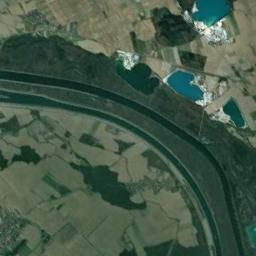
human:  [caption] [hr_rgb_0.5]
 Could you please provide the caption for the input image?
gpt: The deep blue river with a wide floodplain goes through the farmland and some lakes are next to the river .

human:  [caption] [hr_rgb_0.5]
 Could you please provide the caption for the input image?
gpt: A light green river curved like an arc, With green and brown fields on both sides of the bank, And some blue lakes .

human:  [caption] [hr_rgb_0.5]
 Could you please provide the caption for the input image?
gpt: There are many trees around the river .

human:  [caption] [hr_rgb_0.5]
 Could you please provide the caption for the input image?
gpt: The river goes through bare and green farmland .

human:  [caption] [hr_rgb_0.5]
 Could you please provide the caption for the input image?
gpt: There are many green trees and farmlands near the river .